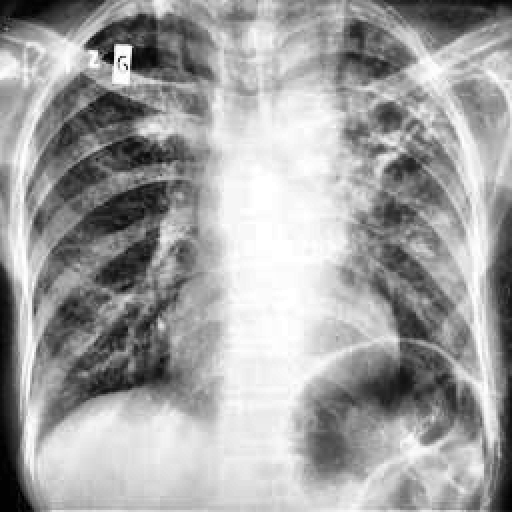
Finding: TUBERCULOSIS